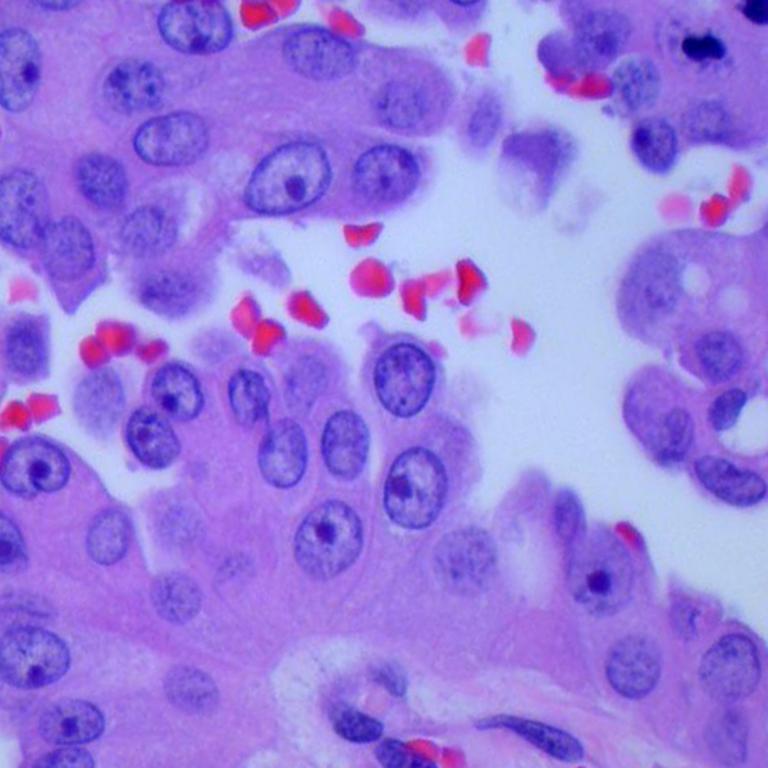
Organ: lung
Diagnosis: adenocarcinomas